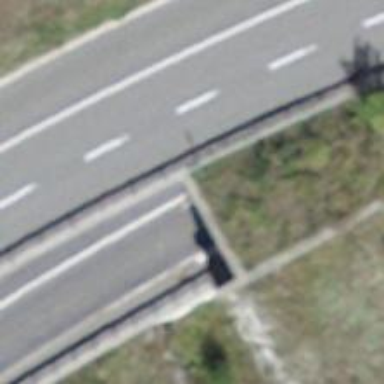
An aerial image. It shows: Guard rail.